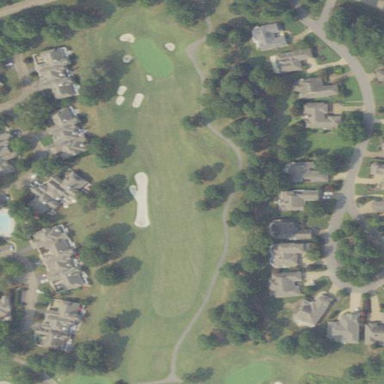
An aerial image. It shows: Area with grass used as rough in golf course.